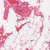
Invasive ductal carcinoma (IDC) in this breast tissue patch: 0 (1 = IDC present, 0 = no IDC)